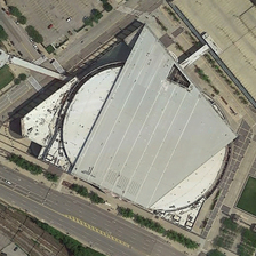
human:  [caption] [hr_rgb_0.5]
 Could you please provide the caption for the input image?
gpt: A large central building between streets and empty parking lots.

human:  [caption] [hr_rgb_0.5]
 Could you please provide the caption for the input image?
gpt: The large central building is located between the highway and the open parking lot.

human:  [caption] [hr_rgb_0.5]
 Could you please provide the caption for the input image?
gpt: The large central building is located between the road and the vacant parking lot.

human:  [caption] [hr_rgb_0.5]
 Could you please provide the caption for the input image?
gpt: A huge central building is located between the street and the open parking lot.

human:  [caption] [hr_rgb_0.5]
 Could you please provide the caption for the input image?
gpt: A large central building between a road and an empty parking lot.